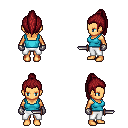
a pixel art fantasy rpg character, female body template, human, tanned skin, teal pirate shirt, white pants, brunette long topknot hairstyle, metal gloves, dagger, four views (front, back, left, right), 2x2 character sprite sheet, small pixel art, hard edges, no anti-aliasing